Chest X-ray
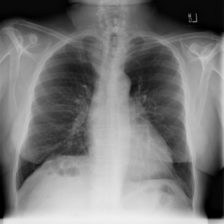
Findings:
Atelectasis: negative
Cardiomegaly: negative
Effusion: negative
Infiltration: negative
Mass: negative
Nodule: negative
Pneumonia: negative
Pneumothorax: negative
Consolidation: negative
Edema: negative
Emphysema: negative
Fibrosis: negative
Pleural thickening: negative
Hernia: negative